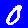
Digit: 0